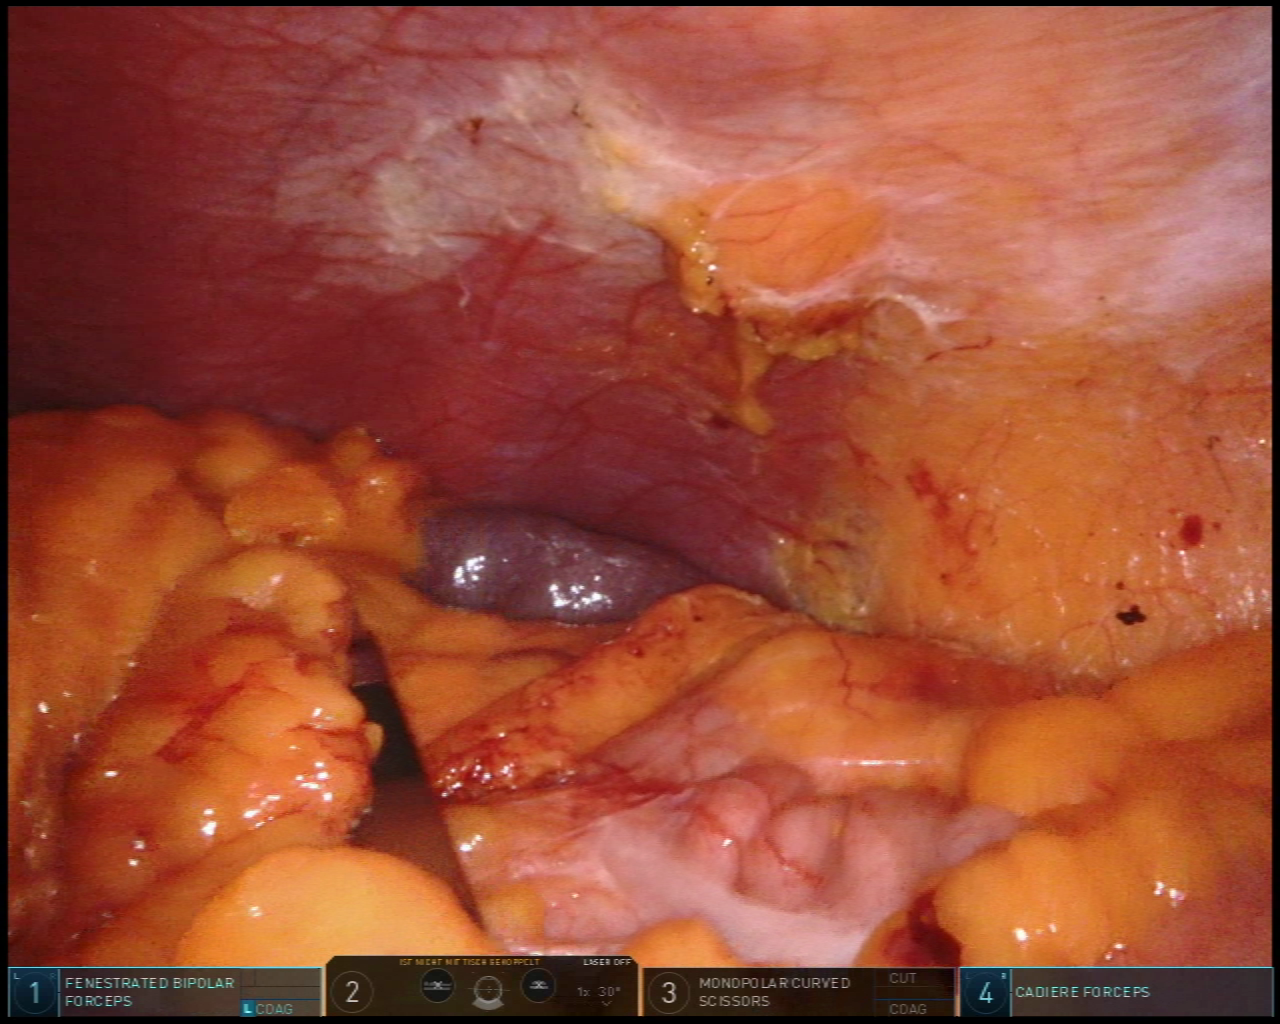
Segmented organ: spleen
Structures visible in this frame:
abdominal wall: yes
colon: yes
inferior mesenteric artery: no
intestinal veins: no
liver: no
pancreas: no
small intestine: no
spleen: yes
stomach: no
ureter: no
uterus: no
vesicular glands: no